Question: I have a sidebar which is only taking up enough space for the content it contains rather than taking up 100% of the wrapper which contains all elements, the image below should get across what I mean:

Here is some of the code I'm working with:
# HTML
'''
<body>
<div id="wrapper">
<div id="top">
...
</div>
<div id="topnav">
<...
</div>
<div id="banner">
<img id="img" src="images/2for20.png" alt="banner1" />
</div>
<div id="subbanner">
...
</div>
<div id="content">
...
</div>
<div id="rightSide">
<p>This is the sidebar</p>
</div>
<div id="footer">
<p>©️ Copyright 2015 Celtic Ore, All Rights Reserved</p>
</div>
</div>
</body>
'''
# CSS
'''
#wrapper
{
width:1000px;
height:100%;
margin:0px auto;
background-color:#efefef;
}
#rightSide
{
float:right;
position:relative;
width:220px;
height:100%;
background-color:#efefef;
}
#rightSide img
{
vertical-align:middle;
}
#rightSide h2
{
padding:10px 0px;
}
#rightSide p
{
padding:10px 0px;
}
#footer
{
width:100%;
padding: 10px 0px;
background-color:#000000;
float:left;
}
#footer p
{
color:white;
text-align:center;
}
'''
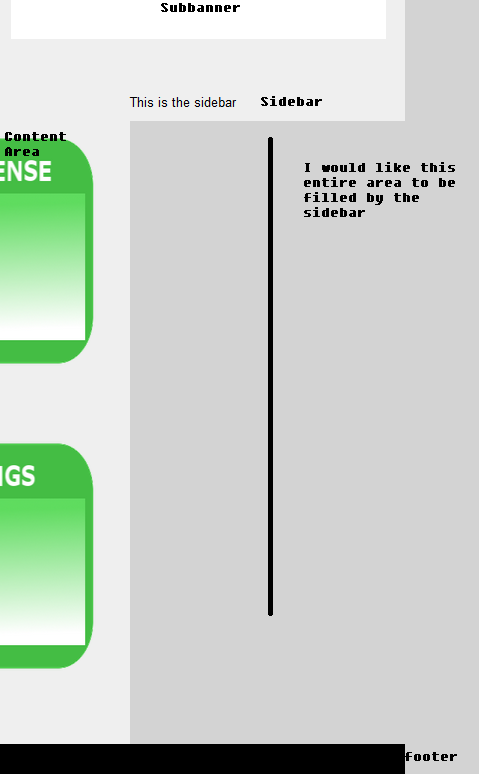
Answer: This works for me:
'''
.container {
overflow: hidden;
....
}
#sidebar {
margin-bottom: -101%;
padding-bottom: 101%;
....
}
'''